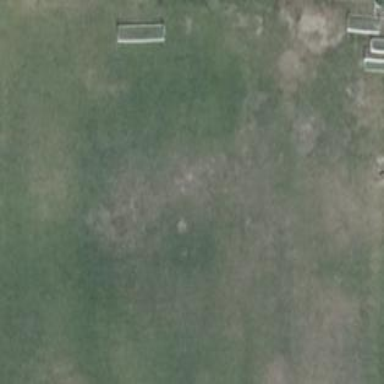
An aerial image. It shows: Soccer pitch designated for leisure and sports activities.